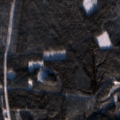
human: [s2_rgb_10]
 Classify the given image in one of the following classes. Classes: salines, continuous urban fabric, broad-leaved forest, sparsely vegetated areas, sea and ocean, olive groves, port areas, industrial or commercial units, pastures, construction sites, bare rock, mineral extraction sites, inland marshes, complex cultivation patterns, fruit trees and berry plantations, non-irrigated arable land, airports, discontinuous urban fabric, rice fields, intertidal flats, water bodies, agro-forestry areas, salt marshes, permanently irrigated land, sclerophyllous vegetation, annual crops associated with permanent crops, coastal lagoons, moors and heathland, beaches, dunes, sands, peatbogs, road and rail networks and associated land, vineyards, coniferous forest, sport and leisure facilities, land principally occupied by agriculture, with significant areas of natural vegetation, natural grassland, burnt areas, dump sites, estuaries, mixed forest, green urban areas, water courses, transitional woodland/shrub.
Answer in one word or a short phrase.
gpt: coniferous forest, transitional woodland/shrub